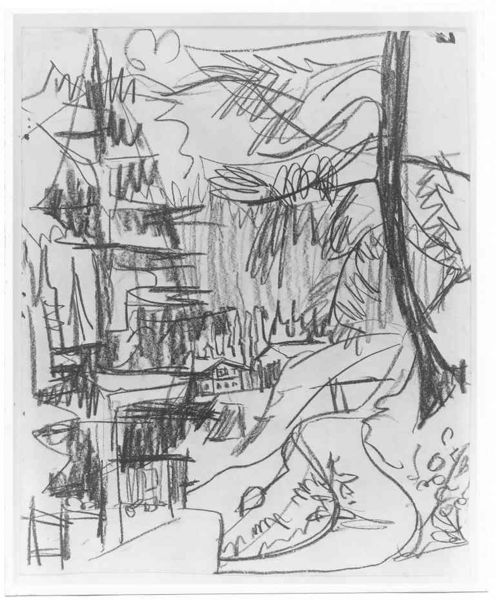
Titel: Bergwald und Hütten
Künstler: Ernst Ludwig Kirchner
Standort: Karlsruhe
Institution: Staatliche Kunsthalle Karlsruhe
Schlagwörter: baum, berg, blätter, dunkel, felsen, gemälde, himmel, schatten, weiß, wolken, bäume, fluss, grob, kirchner, landschaft, see, stadt, äste, blume, blumen, fenster, grau, hintergrund, kreide, licht, schwarz, skizze, strasse, tür, zeichnung, dach, gebäude, gras, haus, weg, wolke, zaun, expressionismus, hochformat, steine, bild, ast, baumstamm, horizont, häuser, hügel, natur, stamm, zweige, einsam, hütte, kirche, pfad, rauch, sonne, boden, land, kind, blatt, pflanze, pflanzen, tal, wald, turm, chaos, schnell, balkon, papier, ort, türen, studie, abstrakt, berge, bergig, gebirge, hang, dorf, dächer, farbe, grafik, berglandschaft, hochgebirge, linien, schlucht, bauernhof, herbst, hof, winter, tannen, wild, striche, türme, expressionistisch, alpen, linie, kohle, zweig, druck, lithographie, schwarz-weiss, schraffur, strich, hässlich, bleistift, fichte, nadelbaum, tanne, entwurf, malen, stift, österreich, bleistiftzeichnung, büme, glocke, stall, tannenbaum, siedlung, nadelwald, herz, undeutlich, emotionen, zeichung, graphit, strichzeichnung, kinderzeichnung, mäume, grafit, türem, gekritzel, kritzel, emotional, schwarweiß, zeichnung#, plattenrand, wnter, kriztelei, schwarzqweiß, efrefe